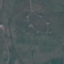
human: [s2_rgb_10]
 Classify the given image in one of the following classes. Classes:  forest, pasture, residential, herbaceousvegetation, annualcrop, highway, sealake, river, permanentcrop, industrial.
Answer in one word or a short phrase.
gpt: HerbaceousVegetation